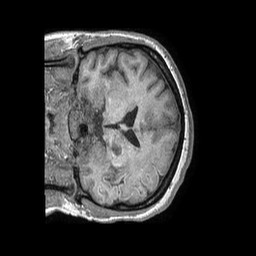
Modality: T1w
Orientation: coronal
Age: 20
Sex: female
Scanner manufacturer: philips
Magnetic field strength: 1.5 T
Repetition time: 0.00808 s
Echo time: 0.003734 s